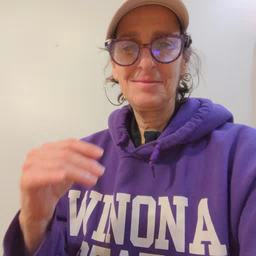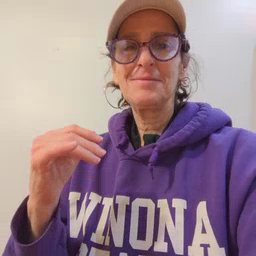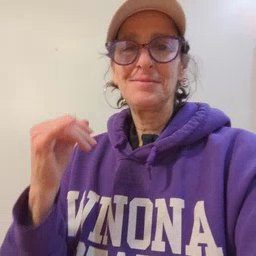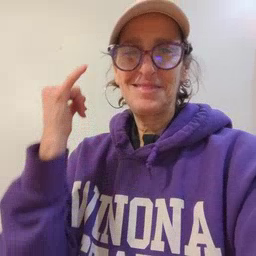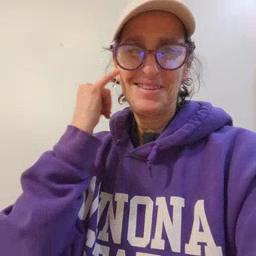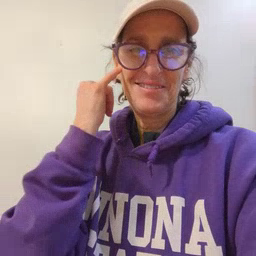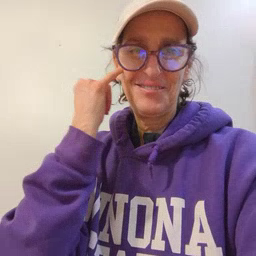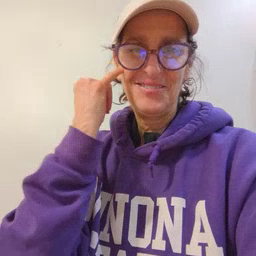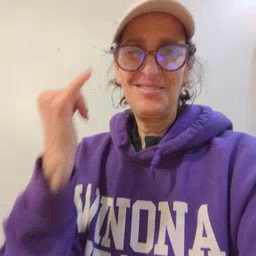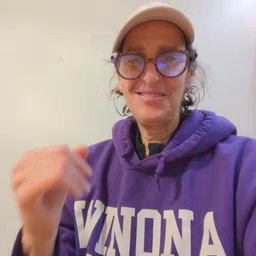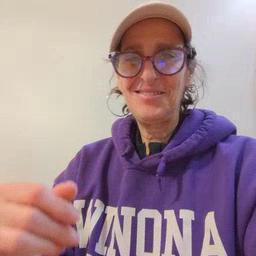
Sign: if